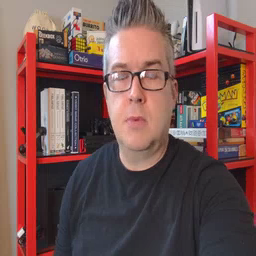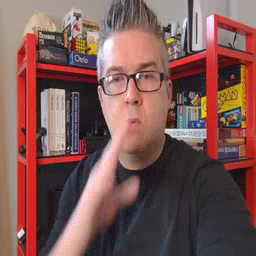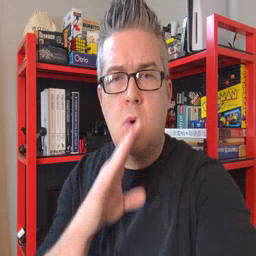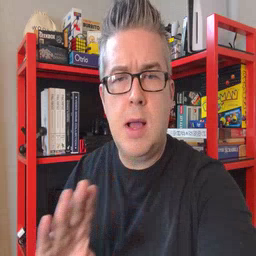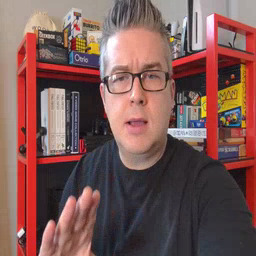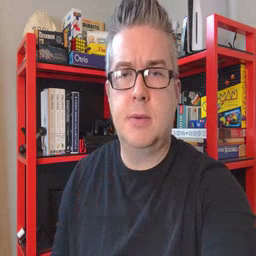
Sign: quiet